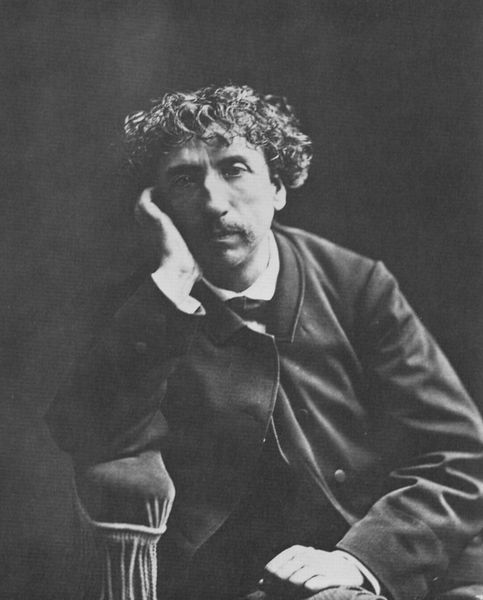
Titel: Porträt Charles Garnier
Künstler: Antoine Samuel Adam-Salomon
Institution: unbekannt
Schlagwörter: dunkel, hand, kopf, mann, schatten, weiß, sitzen, ellbogen, finger, frisur, haar, licht, mund, nase, ohr, schwarz, stirn, stuhl, stützen, blick, schleife, anzug, bart, hemd, jacke, schnurrbart, arm, augen, falten, gesicht, kragen, samt, bildnis, hände, portrait, porträt, haare, halbfigur, mantel, pose, sessel, sitzend, brustbild, en face, frontal, kinn, knopf, locken, ohren, schulter, armlehne, lehne, haltung, langeweile, polster, schnauz, ernst, sitzt, atelier, melancholie, nachdenklich, schoß, wange, ellenbogen, aufstützen, knöpfe, fliege, sakko, schnauzer, seitenlicht, gauguin, foto, fotografie, photographie, denken, gestützt, schwarz-weiß, faust, denker, wirr, photo, aufgestützt, binder, porträit, fotographie, sitzporträt, paul gauguin, wilde, hand aufgestützt, melancholie-gestes, melancholie-gestus, talbot, augenn, hand schoß